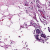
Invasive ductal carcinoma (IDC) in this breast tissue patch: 0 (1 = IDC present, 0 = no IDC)